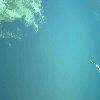
Label: water